Aerial crown-view tile of a tropical tree (Barro Colorado Island, Panama), acquired 20250818:
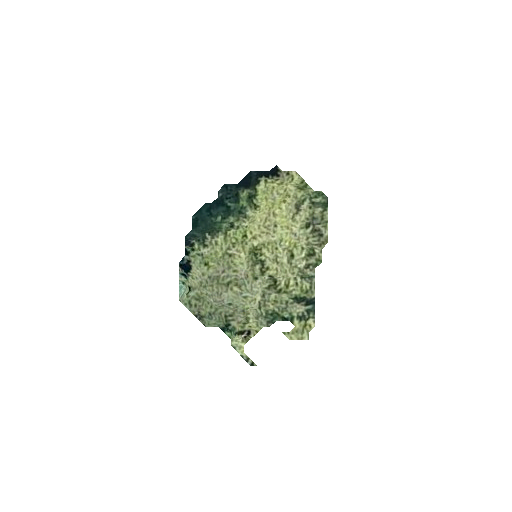
Species: Quararibea stenophylla
GBIF accepted scientific name: Quararibea stenophylla
Crown area: 28.243 m²